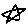
Label: star